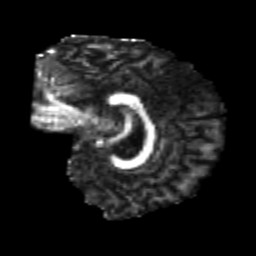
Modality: FA
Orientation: sagittal
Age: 21
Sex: female
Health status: healthy
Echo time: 0.074 s